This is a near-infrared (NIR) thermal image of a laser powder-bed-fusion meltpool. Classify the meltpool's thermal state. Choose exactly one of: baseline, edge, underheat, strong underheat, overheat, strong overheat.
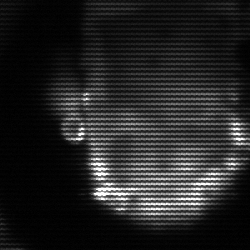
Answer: baseline